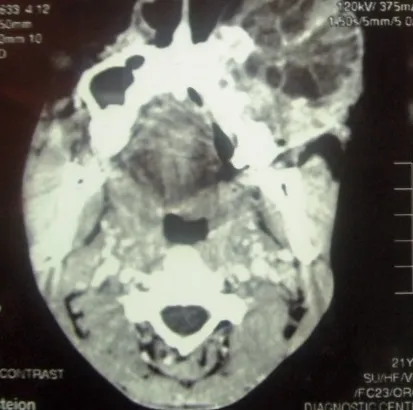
Axial section CT scan showed left maxillary expansion with mixed radiolucency.
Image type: radiology (ct)